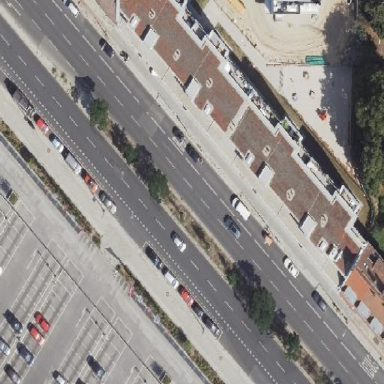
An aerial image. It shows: Traffic island.